Question: Given a description of the three-view drawing of a solid figure, find the maximum number of small cubes that the solid figure can be composed of when the three-view constraints are met.
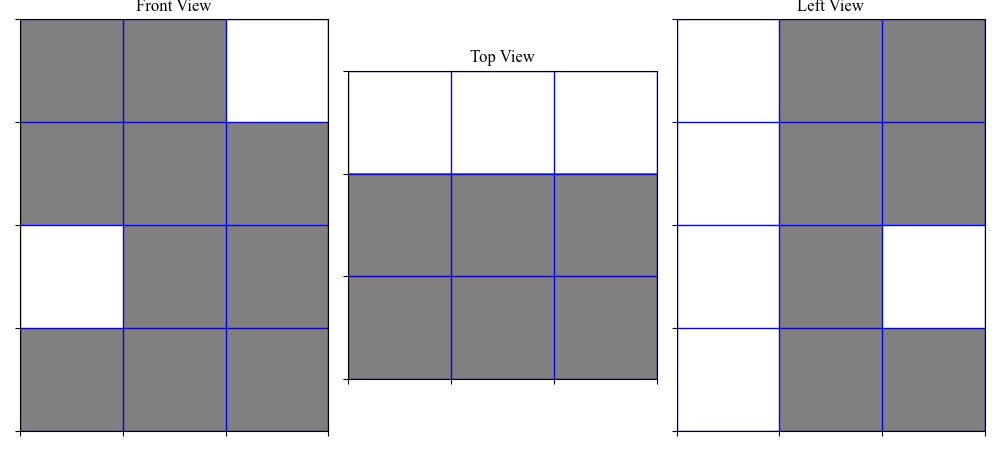
Answer: 18